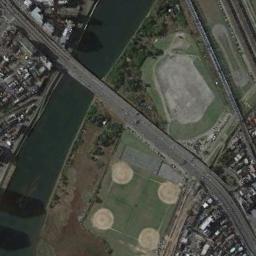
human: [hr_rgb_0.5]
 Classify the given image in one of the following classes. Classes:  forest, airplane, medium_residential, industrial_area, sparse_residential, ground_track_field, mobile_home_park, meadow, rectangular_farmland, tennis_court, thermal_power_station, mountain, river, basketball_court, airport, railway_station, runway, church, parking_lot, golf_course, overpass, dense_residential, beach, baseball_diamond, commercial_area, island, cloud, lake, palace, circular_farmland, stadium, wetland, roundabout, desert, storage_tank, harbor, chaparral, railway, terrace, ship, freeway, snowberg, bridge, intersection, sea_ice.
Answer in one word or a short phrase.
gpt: bridge